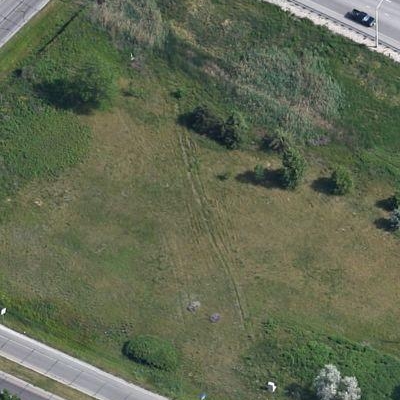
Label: Grass